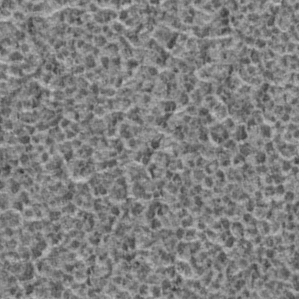
Label: frost